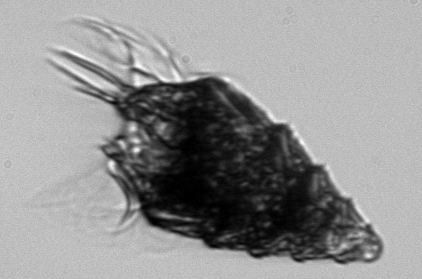
Label: Laboea_strobila